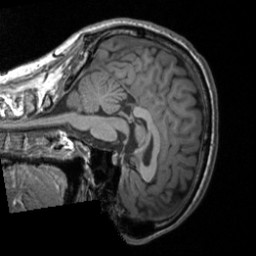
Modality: T1w
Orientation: sagittal
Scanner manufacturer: siemens
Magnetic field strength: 3 T
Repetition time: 1.9 s
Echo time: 0.00226 s